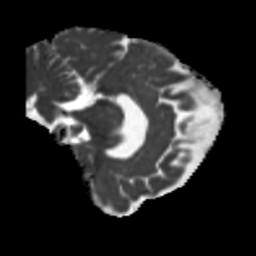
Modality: MD
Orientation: sagittal
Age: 63
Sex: female
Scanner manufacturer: siemens
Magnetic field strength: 3 T
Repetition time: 5.25 s
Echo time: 0.08 s